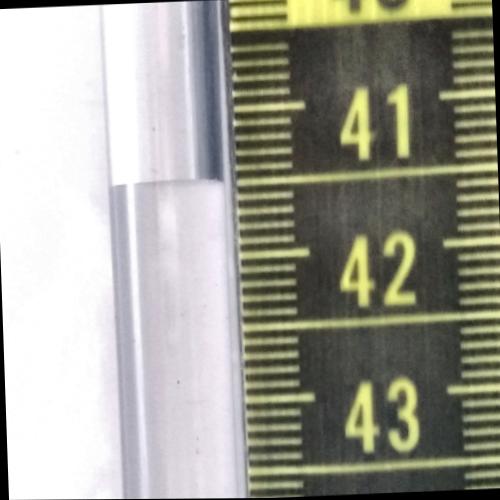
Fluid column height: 41.5 cm